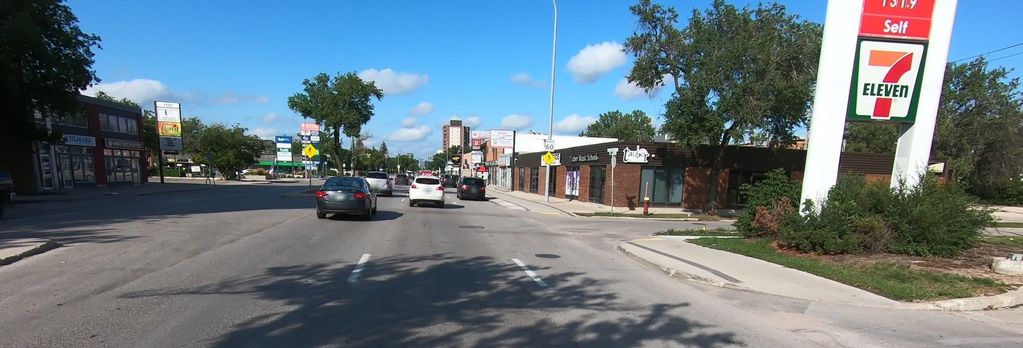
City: winnipeg